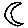
Label: moon